Field crop: tomato
Growth stage: 1
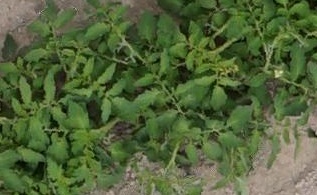
Species: tomato